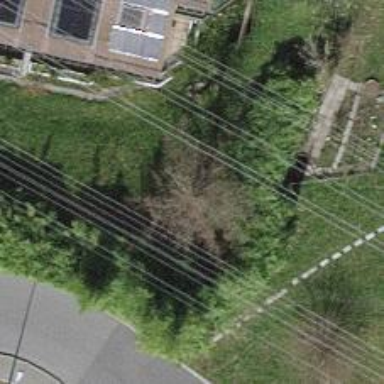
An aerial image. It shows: Urban environment with evergreen needle-leaved trees.